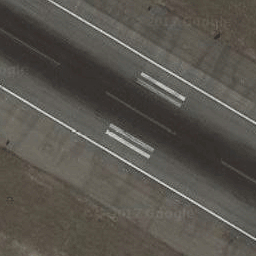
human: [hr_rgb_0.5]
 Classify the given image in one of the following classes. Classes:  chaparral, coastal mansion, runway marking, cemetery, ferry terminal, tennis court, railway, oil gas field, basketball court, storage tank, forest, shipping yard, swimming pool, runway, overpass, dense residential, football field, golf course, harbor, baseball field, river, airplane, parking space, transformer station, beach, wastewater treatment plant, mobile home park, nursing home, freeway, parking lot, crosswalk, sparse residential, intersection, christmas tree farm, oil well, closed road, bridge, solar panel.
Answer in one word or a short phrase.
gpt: runway